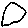
Label: hexagon